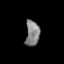
Tissue: prostate
Cell type: Epithelial cells
Senescence score: 0.3276
Nuclear area (px): 349
Mean DAPI intensity: 130.653